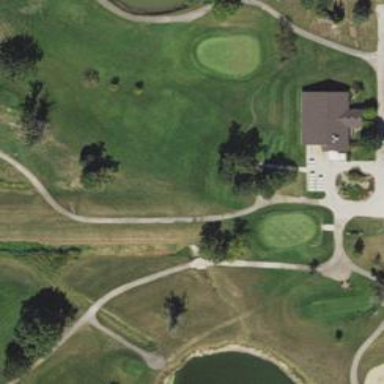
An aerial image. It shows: Path for both road and golf.